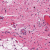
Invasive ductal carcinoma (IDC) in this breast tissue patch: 0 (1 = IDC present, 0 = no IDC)